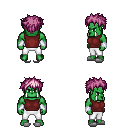
a pixel art fantasy rpg character, male body template, orc, green skin, maroon sleeveless shirt, white pants, pink bedhead hairstyle, white cloth bracers, white slippers, four views (front, back, left, right), 2x2 character sprite sheet, small pixel art, hard edges, no anti-aliasing